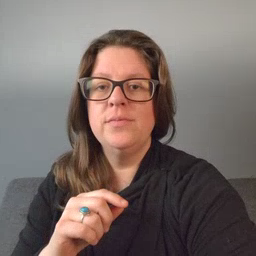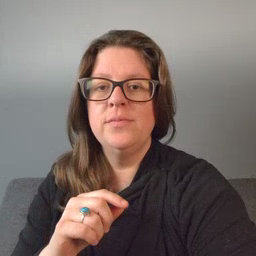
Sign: where